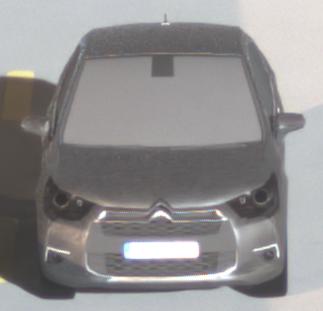
Make: Citroen
Model: DS 4 VTi 120
Detailed model: DS 4
Model produced from: 2011/05
Model produced until: 2015/01
Doors: 5
Color: gray
Road condition: dry road
Daytime: night
Contrast: high contrast